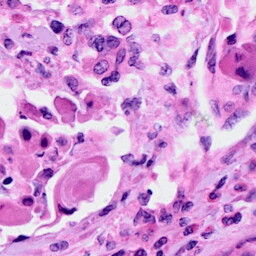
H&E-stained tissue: Cervix